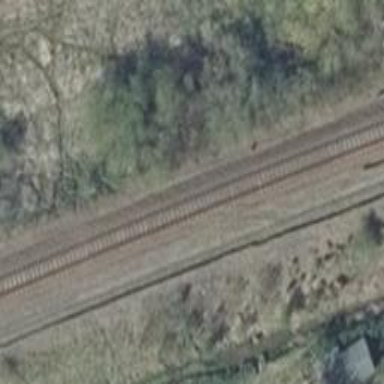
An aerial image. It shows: Single railway track.